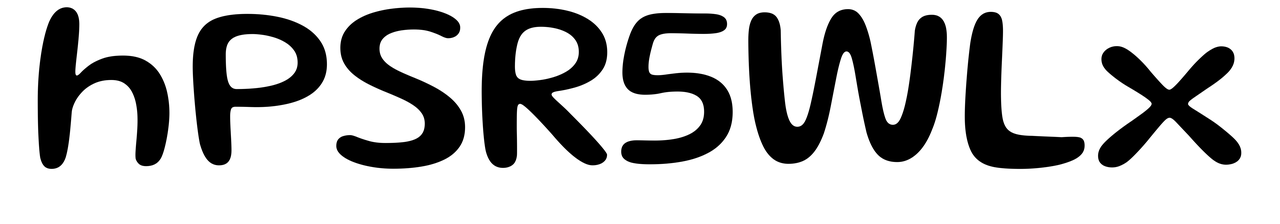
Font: Gluten_Regular